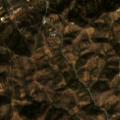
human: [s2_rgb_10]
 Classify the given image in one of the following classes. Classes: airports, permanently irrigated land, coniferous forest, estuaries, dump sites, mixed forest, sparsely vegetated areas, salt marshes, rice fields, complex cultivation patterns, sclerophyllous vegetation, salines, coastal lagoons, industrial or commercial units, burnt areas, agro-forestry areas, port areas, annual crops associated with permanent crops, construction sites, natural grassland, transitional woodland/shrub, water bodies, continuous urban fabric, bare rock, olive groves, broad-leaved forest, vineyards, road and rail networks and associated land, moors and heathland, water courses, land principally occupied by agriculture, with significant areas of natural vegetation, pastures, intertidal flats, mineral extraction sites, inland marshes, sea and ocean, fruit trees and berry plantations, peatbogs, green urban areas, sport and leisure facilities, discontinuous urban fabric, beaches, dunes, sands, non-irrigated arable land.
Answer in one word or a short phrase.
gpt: olive groves, complex cultivation patterns, land principally occupied by agriculture, with significant areas of natural vegetation